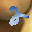
Label: 2